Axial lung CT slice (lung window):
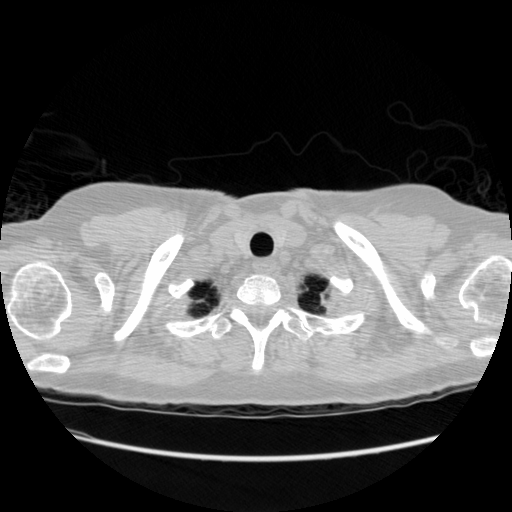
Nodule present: no